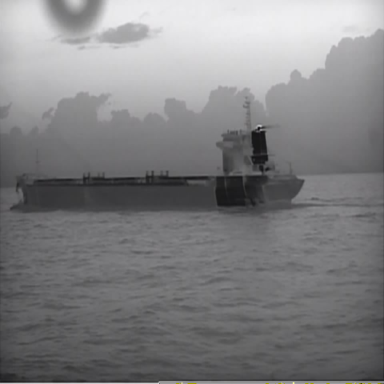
There is a liner in the infrared image.